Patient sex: F
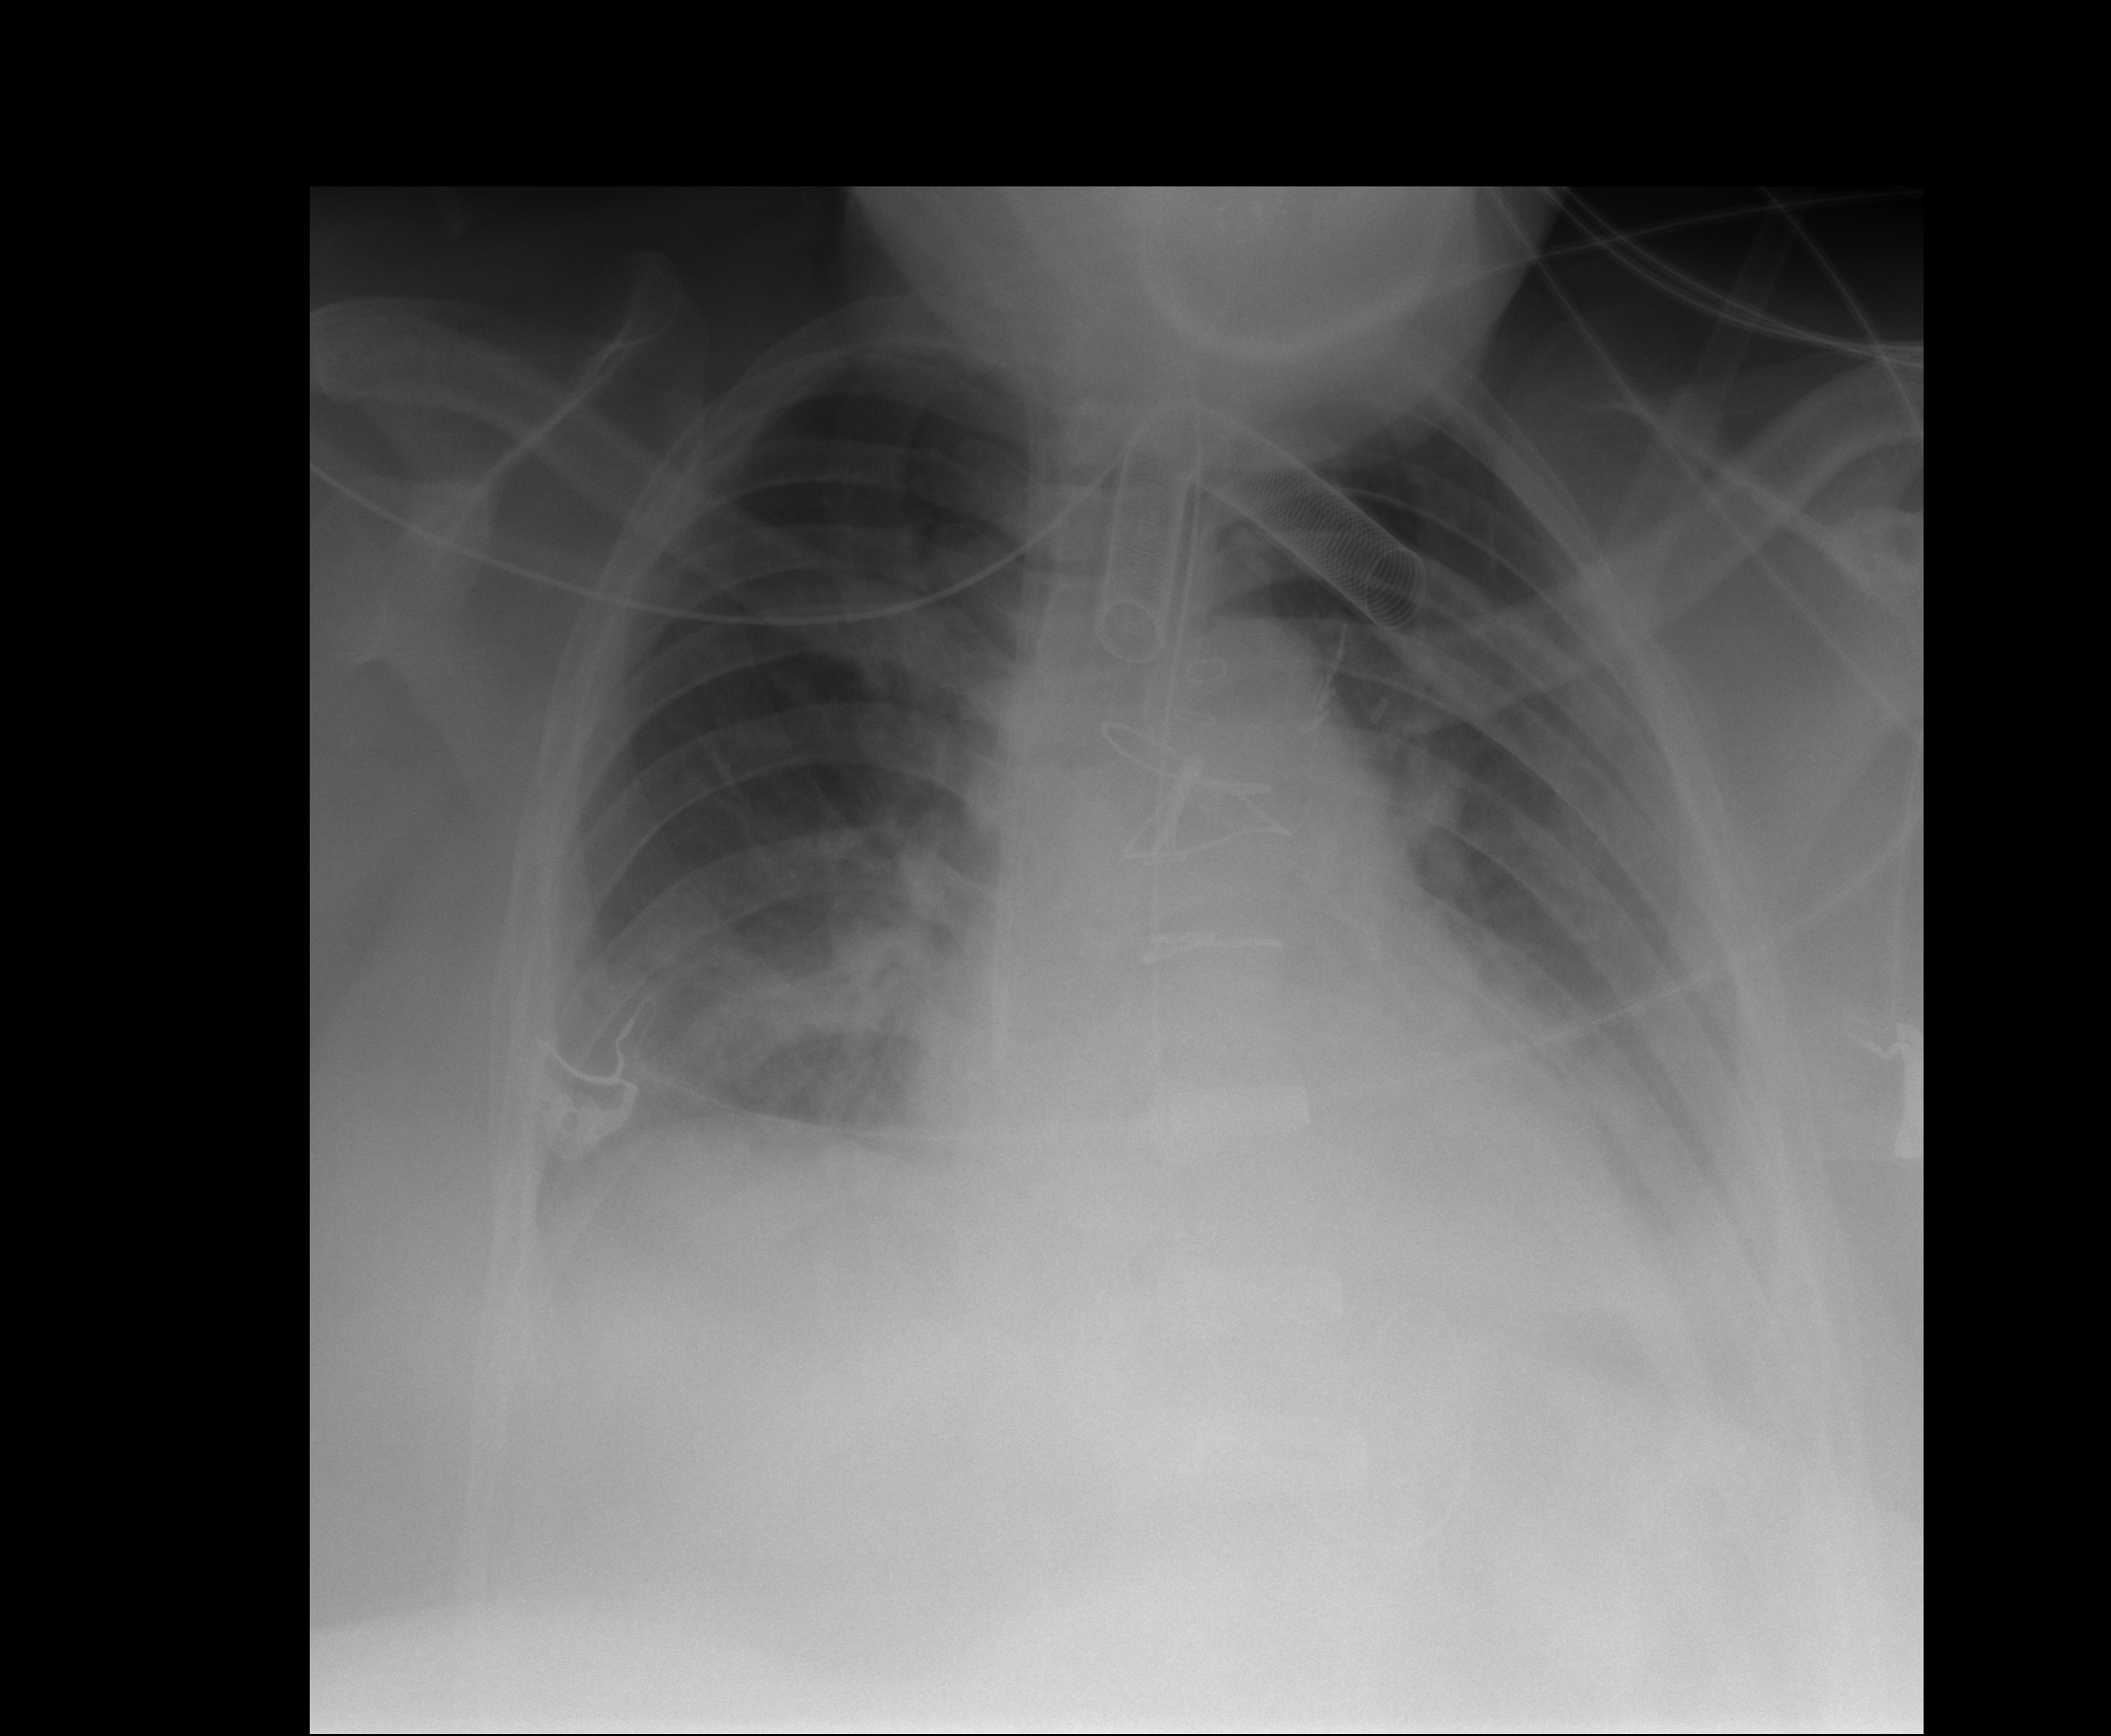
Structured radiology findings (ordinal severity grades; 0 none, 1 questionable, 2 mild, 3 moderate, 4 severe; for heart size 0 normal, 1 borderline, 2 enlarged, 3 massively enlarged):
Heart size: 1
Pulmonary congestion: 1
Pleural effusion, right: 1
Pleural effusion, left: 2
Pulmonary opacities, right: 1
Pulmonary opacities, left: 0
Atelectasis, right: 2
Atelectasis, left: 2